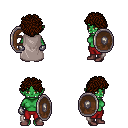
a pixel art fantasy rpg character, female body template, orc, green skin, gray cape, red pants, brown curly afro hairstyle, metal gloves, maroon shoes, shield, four views (front, back, left, right), 2x2 character sprite sheet, small pixel art, hard edges, no anti-aliasing